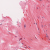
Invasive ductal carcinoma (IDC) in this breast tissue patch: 0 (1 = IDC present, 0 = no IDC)